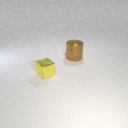
small yellow metal cube to the left of large brown metal cylinder